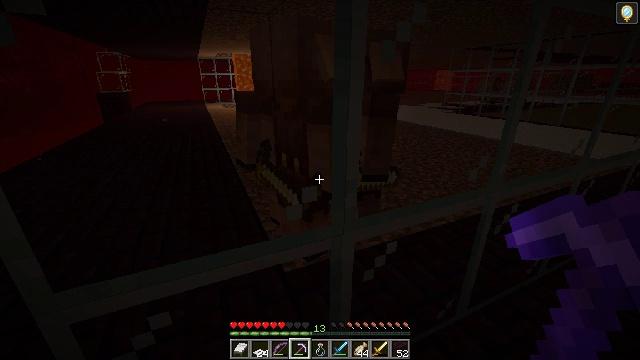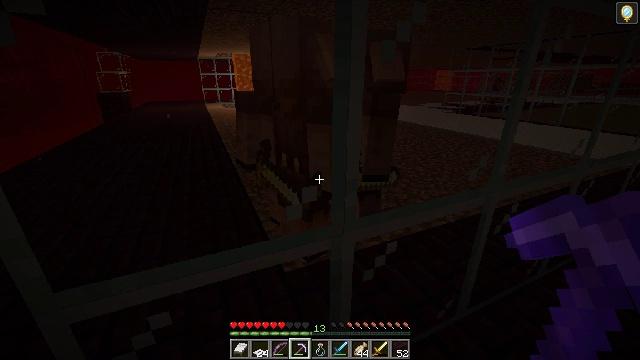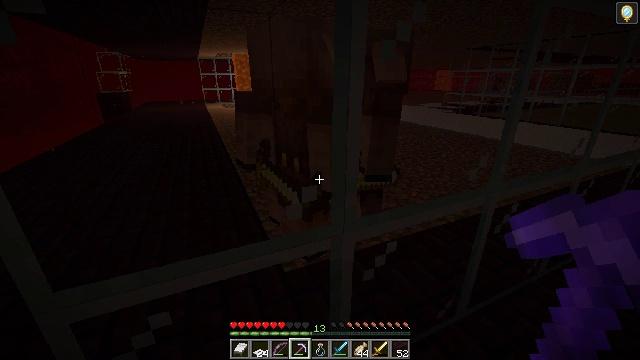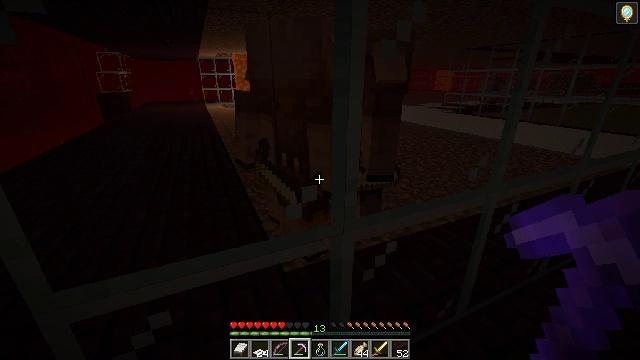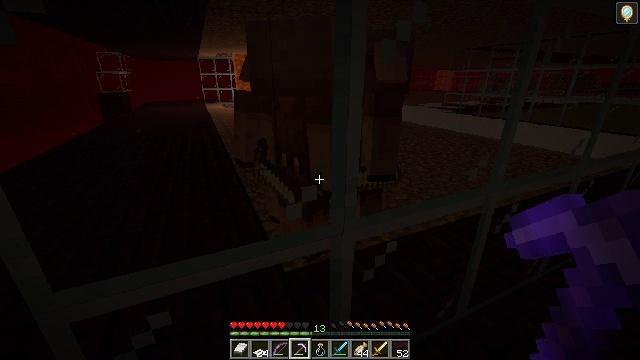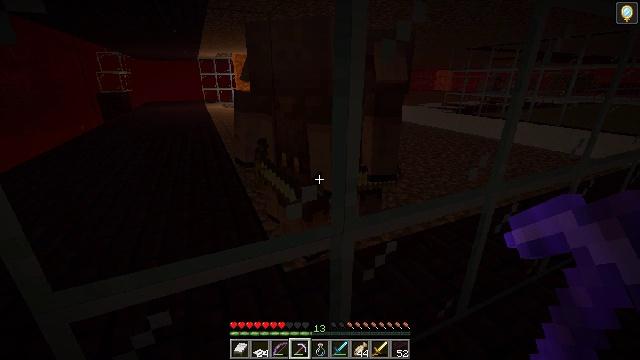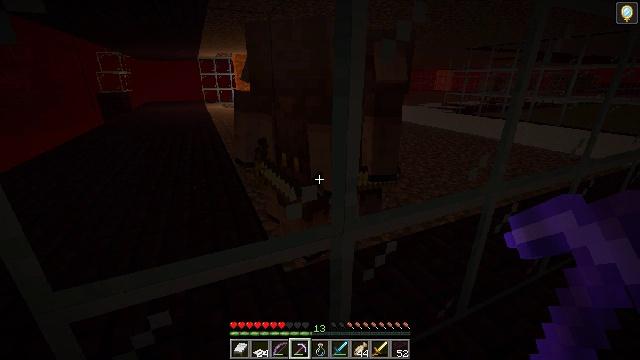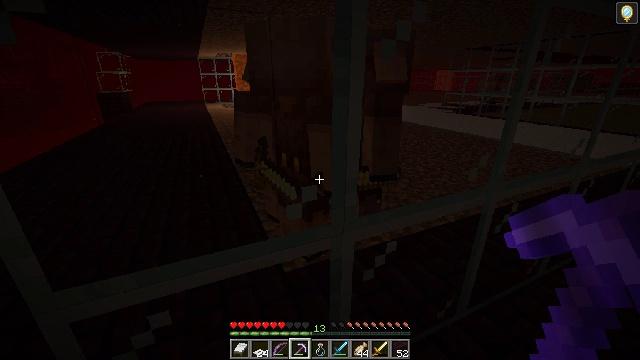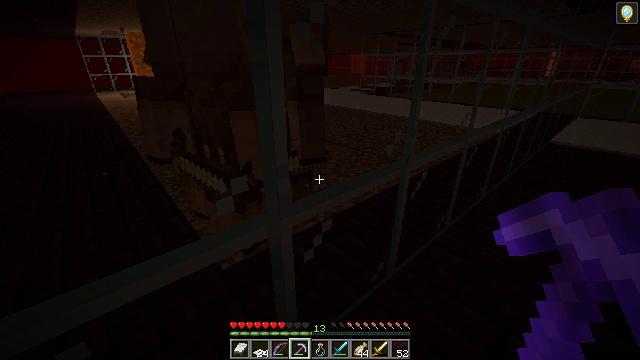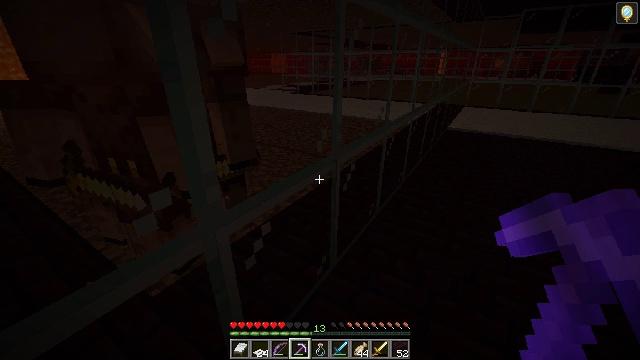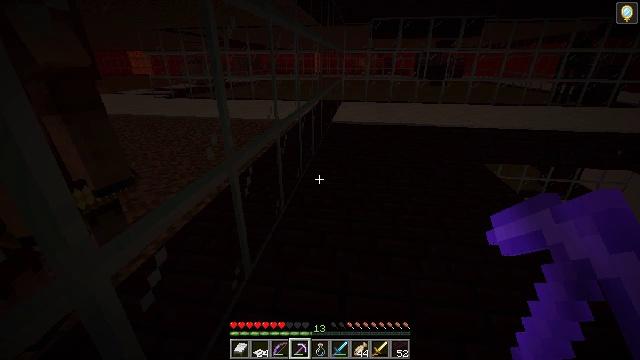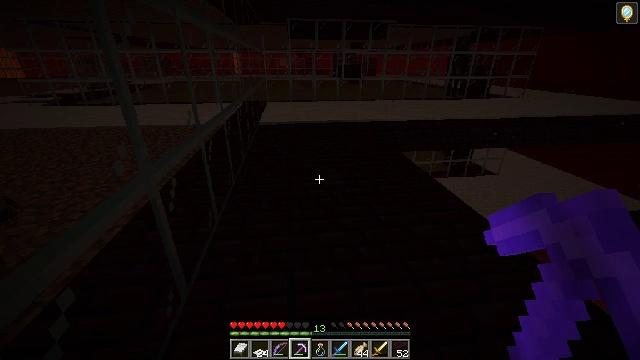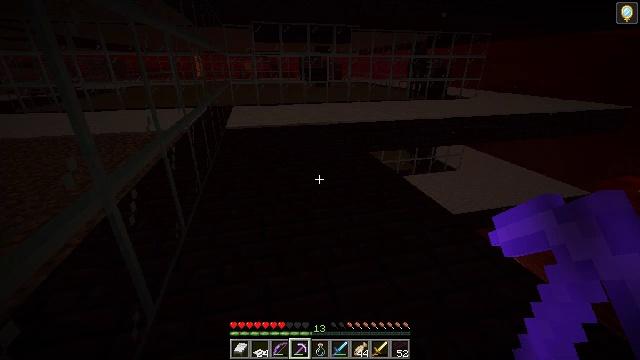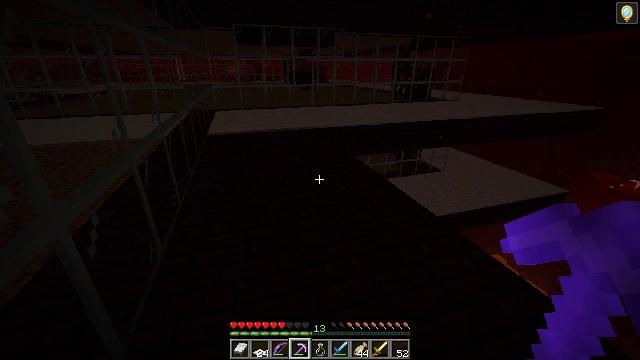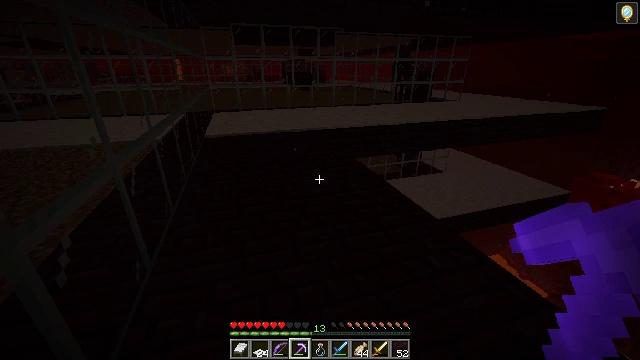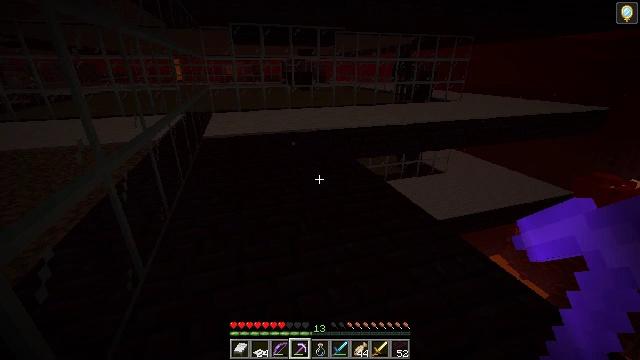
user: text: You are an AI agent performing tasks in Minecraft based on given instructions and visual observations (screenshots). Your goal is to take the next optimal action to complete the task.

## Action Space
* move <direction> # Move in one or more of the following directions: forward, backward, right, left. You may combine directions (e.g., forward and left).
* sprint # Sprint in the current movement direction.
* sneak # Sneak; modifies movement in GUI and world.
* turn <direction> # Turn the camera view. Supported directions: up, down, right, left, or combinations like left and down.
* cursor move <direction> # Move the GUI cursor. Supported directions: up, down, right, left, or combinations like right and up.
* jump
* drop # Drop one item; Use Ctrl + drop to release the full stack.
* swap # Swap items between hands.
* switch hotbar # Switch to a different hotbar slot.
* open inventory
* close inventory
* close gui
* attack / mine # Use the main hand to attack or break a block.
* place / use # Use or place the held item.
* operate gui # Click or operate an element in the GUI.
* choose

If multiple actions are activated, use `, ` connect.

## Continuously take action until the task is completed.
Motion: motion action
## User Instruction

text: Collect the white carpet by hitting it.
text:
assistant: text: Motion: no_op
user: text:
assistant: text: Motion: no_op
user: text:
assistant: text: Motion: no_op
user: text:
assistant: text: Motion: no_op
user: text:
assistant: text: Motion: no_op
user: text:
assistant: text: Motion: no_op
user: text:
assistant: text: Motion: no_op
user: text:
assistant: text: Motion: turn right and down
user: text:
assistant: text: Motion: turn right
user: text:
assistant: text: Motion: turn right
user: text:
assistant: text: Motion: turn right
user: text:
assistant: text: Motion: move forward, turn right
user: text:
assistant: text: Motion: move forward, turn right
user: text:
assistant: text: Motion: move forward
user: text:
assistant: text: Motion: move forward
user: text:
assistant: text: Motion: move forward
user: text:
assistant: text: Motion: move forward
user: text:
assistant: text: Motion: move forward
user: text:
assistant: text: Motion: move forward
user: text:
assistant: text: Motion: move forward
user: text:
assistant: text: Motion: move forward
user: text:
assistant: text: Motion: move forward
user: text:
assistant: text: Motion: move forward
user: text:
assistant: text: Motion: move forward
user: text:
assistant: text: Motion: move forward
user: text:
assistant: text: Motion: move forward
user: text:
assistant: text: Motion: move forward
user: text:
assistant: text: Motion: move forward
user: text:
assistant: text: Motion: move forward
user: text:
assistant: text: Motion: move forward